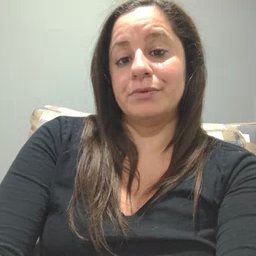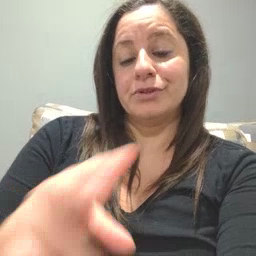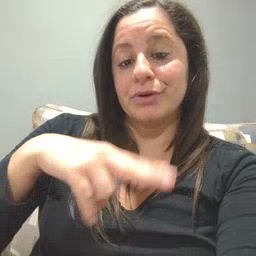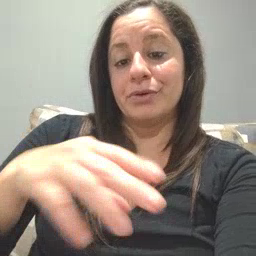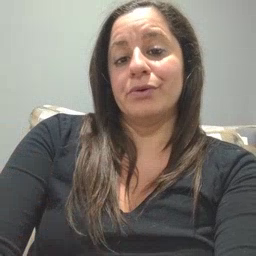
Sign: chair